Question: what I am trying to do is this :

How do I extend my plot so that the legend is above my data points, but inside the plot?
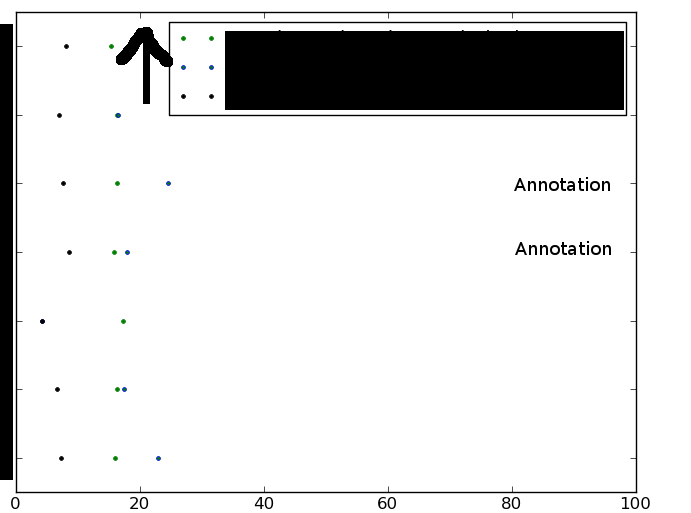
Answer: A better way would be to specify the size of your canvas by inches. So the fonts (default is 10 points, look smaller and so do the data points). You can choose any size you want,
'''
# in this case 3 inches times 3 inches
fig = pyplot.figure(figsize=(3,3))
ax = fig.add_subplot(111)
'''
but be warned, you should then save your images to files instead trying to view them with show().
'''
fig.savefig('mycoolgraph.png') # you could also you vector formats like PDF or SVG...
'''
See also this <URL>.